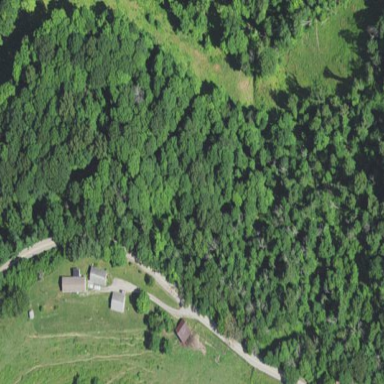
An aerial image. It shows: Serene woodland landscape.